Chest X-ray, AP view. Patient: 34 years old, sex M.
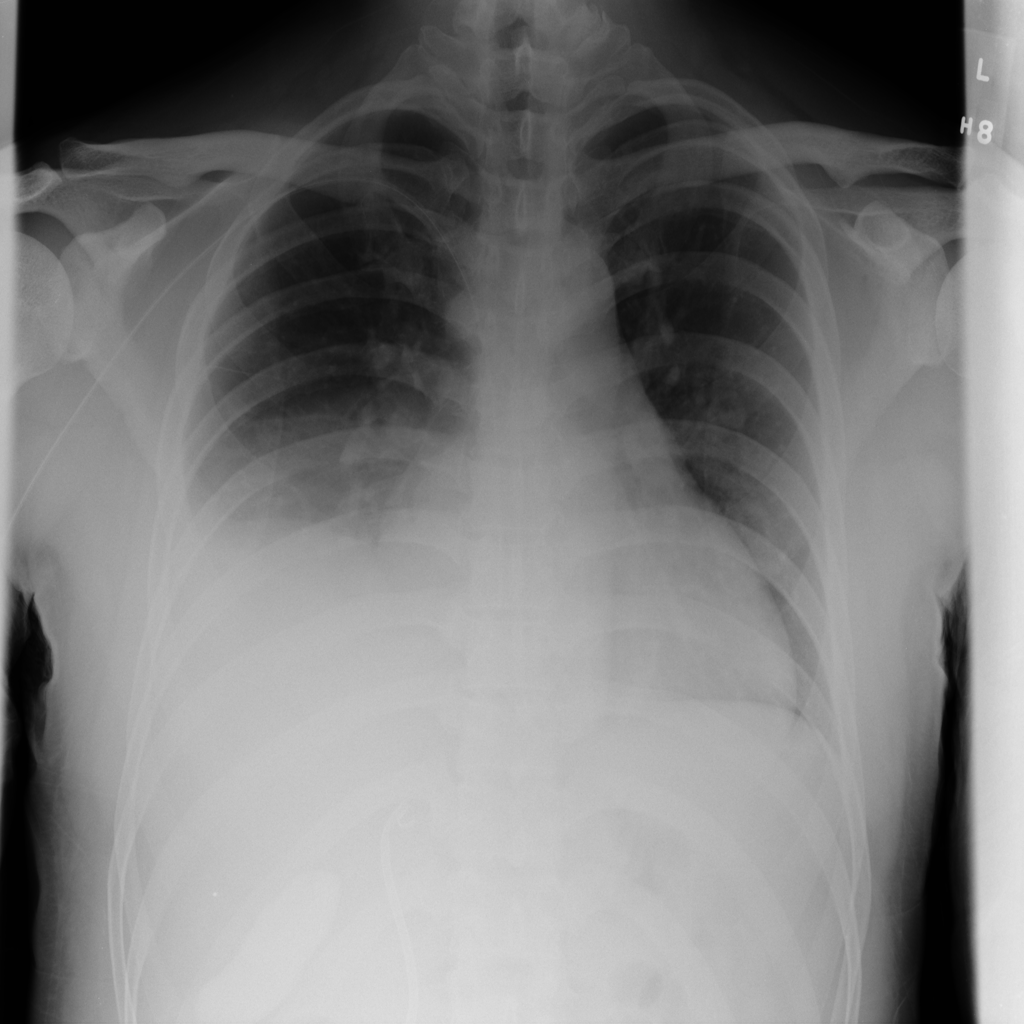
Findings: Effusion